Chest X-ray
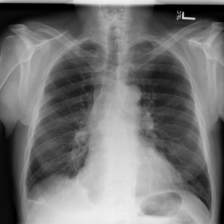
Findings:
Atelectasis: negative
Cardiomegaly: negative
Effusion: positive
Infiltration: negative
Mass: negative
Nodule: negative
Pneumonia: negative
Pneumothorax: negative
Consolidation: negative
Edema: negative
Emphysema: negative
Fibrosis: negative
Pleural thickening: negative
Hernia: negative